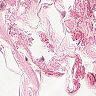
Metastatic tissue present: no